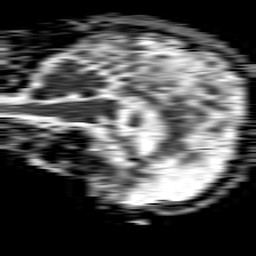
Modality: ADC
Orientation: sagittal
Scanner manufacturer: philips
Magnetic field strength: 1.5 T
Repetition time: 4.6 s
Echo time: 0.08631 s